Field crop: maize
Growth stage: 2
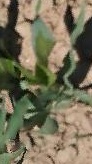
Species: maize